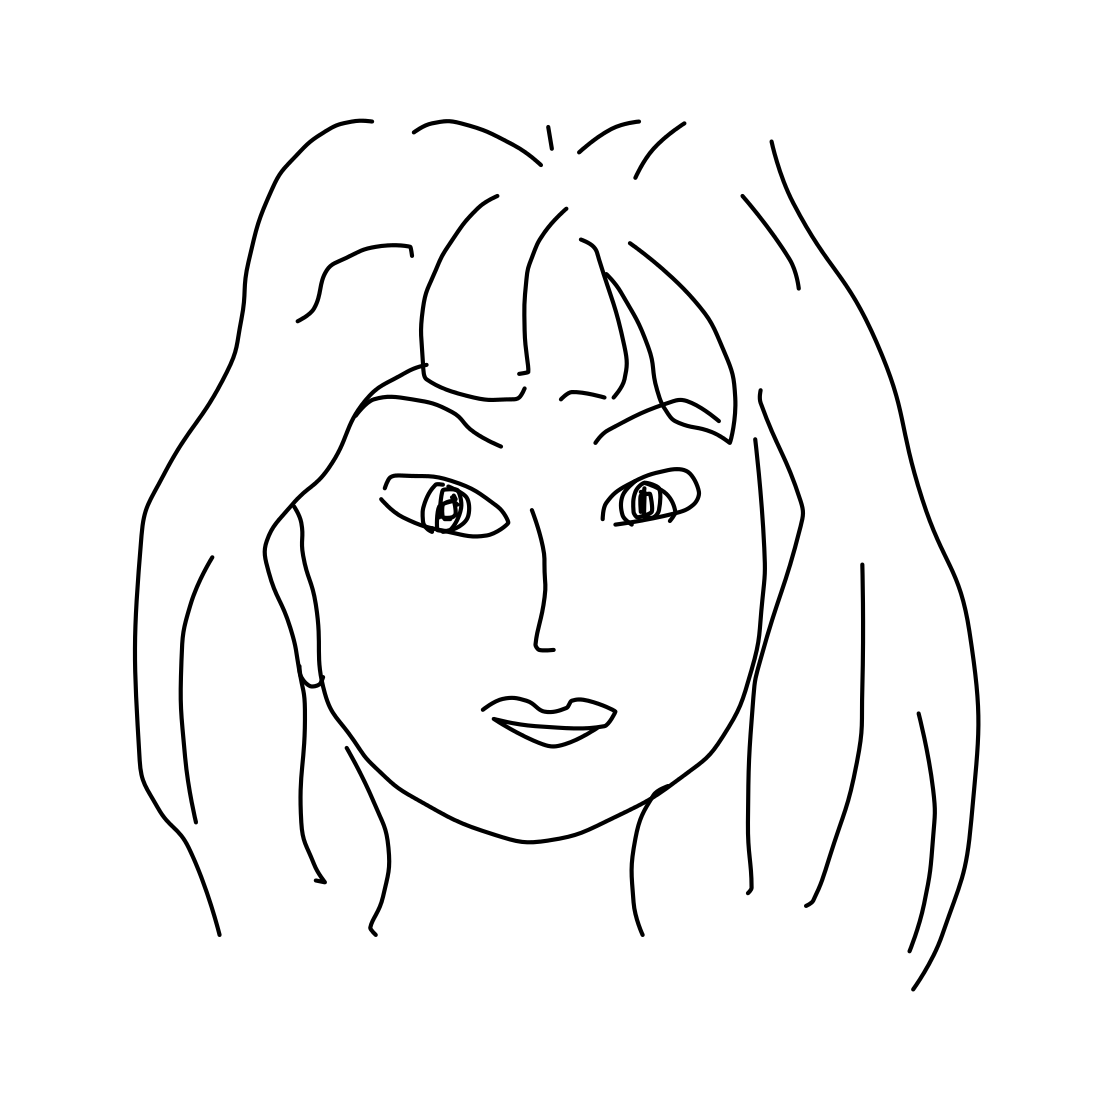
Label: face